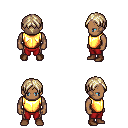
a pixel art fantasy rpg character, male body template, human, dark skin, gold chest armor, red pants, white blonde parted hairstyle, brown shoes, four views (front, back, left, right), 2x2 character sprite sheet, small pixel art, hard edges, no anti-aliasing